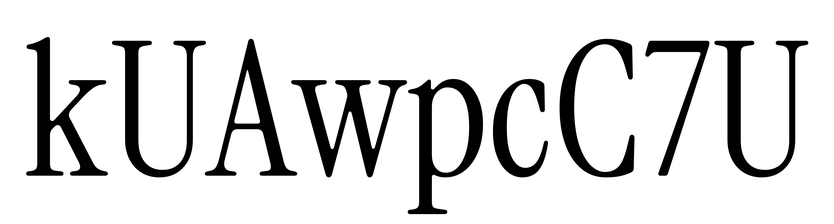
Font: InstrumentSerif-Regular